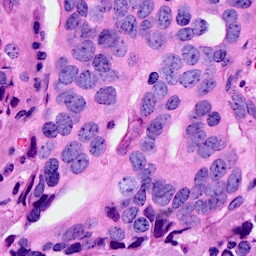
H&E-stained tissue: Breast